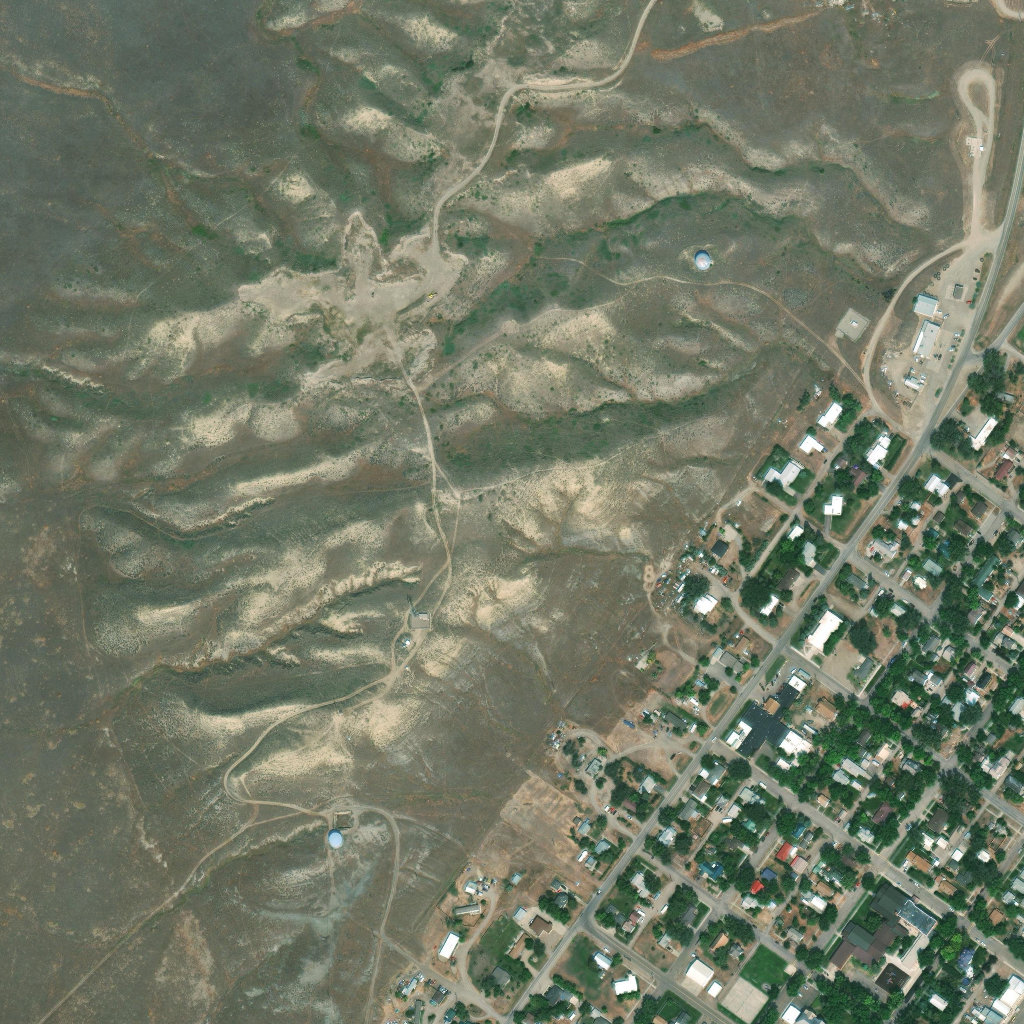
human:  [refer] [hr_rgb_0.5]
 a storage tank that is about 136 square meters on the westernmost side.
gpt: <box>[[31, 81, 33, 83, 0]]</box>